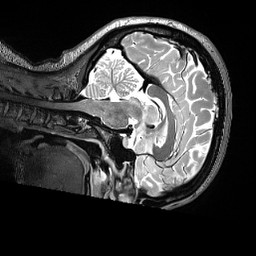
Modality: T2w
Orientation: sagittal
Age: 29
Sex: female
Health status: ill
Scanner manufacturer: siemens
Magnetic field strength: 3 T
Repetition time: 3.2 s
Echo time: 0.563 s